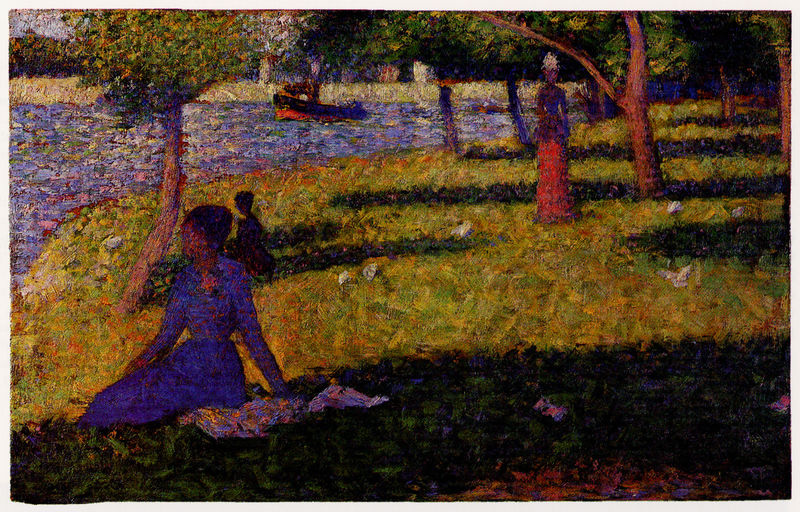
Titel: Paysage et Personnages
Künstler: Georges Pierre Seurat
Standort: Buffalo (New York)
Institution: Albright-Knox Art Gallery
Schlagwörter: baum, blau, blätter, gemälde, himmel, laub, schatten, wasser, weiß, baumstämme, bäume, fluss, frauen, grün, impressionismus, landschaft, ocker, see, sitzen, ufer, braun, bunt, damen, frau, haar, hell, hut, kleid, licht, orange, schwarz, vordergrund, dame, gürtel, park, rasen, rot, tuch, wiese, beige, rock, jacke, arm, stehen, öl, natur, spiegelung, stamm, vögel, gehen, sonne, sitzend, stoff, decke, rosa, wald, boot, kahn, garten, hellblau, taille, schiff, sommer, strand, ruhe, liegen, pointilismus, mittag, hang, lila, violett, ausflug, enten, pause, picknick, seine, promenade, böschung, dampfer, stämme, freizeit, impressionistisch, sitzt, umriss, punkte, südsee, blautöne, pleinair, tageslicht, schawrz, macke, sonntag, pinselstriche, seurat, signac, astgabel, piknik, farbpunkte, picknik, punktiert, moma, unrat, new york, georges, dame in violett, herrenlos, landschfat